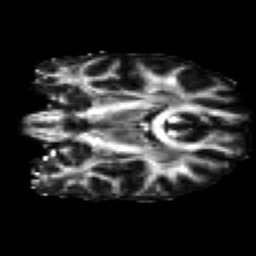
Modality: FA
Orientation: coronal
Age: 36
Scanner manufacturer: siemens
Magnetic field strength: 3 T
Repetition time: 2.2 s
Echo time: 0.084 s